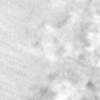
Label: no_change